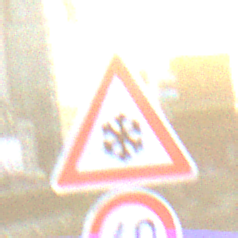
Verkehrszeichen: SchneeOderEisglaette
Zusatzzeichen unten: Geschwindigkeit60
Umgebung: Outdoor, Urban
Tageszeit: SunriseSunset
Wetter: PartlyCloudy
Licht: Natural
Jahreszeit: NotSpecified
Kontrast: LowContrast